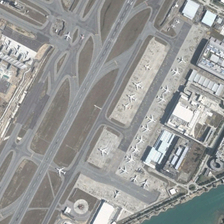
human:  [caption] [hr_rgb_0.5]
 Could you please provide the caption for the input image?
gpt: this area is a vast and large airport .

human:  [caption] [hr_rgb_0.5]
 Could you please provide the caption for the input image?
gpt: many white planes were parked at the airport .

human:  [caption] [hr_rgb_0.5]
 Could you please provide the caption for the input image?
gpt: this area is a vast and large airport .

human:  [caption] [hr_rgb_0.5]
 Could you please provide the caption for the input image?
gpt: many white planes were parked at the airport .

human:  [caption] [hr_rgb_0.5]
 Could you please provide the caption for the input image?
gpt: this area is a vast and large airport .